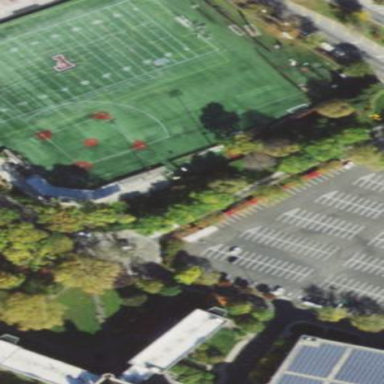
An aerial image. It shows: Baseball pitch for leisure land activities.